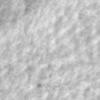
Label: no_change